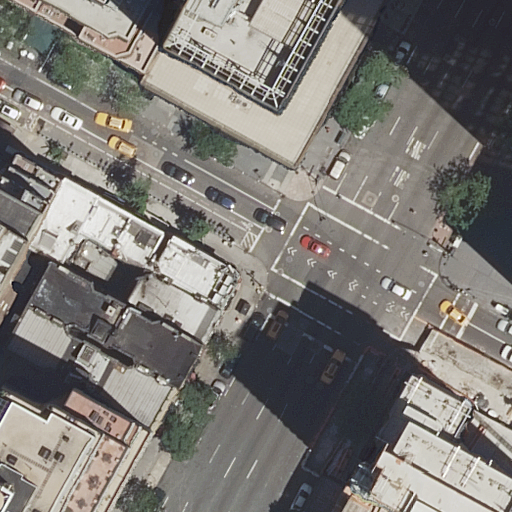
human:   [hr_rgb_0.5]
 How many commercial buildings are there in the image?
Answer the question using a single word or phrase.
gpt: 0

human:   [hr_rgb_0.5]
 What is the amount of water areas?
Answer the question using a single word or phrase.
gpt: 0

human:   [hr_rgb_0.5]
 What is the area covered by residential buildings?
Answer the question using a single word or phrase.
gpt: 5163m2

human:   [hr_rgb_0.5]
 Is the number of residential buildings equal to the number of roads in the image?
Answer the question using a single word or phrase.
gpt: no

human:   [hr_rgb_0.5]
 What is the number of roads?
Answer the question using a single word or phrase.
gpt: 3

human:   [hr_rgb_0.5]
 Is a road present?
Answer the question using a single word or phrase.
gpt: yes

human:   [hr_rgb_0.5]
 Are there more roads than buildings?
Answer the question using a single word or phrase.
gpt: no

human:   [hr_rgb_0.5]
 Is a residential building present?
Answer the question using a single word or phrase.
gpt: yes

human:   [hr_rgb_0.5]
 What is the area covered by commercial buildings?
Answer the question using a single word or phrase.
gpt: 0m2

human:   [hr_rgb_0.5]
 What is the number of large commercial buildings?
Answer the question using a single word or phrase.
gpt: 0

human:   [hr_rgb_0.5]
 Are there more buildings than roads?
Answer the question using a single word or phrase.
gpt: yes

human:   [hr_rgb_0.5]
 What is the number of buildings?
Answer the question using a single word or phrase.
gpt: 12

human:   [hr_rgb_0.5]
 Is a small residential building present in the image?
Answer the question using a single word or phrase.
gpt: yes

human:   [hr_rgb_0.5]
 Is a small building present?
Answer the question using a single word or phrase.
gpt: yes

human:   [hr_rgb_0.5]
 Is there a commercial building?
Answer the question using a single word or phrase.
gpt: no

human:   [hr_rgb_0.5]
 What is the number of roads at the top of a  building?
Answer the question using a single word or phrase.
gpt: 2

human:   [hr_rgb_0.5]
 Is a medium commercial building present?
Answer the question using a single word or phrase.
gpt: no

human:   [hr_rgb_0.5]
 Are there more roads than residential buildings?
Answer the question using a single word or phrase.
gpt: no

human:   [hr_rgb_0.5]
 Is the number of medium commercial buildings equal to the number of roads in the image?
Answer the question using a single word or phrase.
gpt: no

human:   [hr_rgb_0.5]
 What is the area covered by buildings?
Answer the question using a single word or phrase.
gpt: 5163m2

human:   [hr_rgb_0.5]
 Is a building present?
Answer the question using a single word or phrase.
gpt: yes

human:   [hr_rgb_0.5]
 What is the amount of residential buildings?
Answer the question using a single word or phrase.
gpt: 12

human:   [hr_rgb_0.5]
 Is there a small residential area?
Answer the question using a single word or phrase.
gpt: no

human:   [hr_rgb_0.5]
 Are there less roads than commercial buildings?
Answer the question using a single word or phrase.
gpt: no

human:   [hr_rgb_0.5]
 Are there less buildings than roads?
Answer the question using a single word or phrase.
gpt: no

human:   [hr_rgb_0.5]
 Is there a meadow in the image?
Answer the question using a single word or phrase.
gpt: no

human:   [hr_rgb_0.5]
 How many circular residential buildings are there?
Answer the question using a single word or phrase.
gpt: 0

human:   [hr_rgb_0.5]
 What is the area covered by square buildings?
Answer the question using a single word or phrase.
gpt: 0m2

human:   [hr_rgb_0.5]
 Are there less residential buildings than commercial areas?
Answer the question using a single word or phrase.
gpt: no

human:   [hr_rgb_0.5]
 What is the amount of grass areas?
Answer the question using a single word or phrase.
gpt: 0

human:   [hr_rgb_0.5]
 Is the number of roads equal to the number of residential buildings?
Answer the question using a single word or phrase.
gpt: no

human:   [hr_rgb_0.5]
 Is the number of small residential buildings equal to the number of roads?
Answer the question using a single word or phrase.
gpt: no

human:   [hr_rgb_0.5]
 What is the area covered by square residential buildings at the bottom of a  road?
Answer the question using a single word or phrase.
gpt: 0m2

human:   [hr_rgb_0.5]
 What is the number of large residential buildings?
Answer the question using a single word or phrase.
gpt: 4

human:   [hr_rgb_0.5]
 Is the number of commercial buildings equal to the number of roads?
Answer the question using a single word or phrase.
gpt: no

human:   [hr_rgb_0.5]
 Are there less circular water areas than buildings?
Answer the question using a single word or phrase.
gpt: yes

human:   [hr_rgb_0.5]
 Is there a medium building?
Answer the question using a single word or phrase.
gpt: yes

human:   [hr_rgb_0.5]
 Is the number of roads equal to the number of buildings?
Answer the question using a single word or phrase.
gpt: no

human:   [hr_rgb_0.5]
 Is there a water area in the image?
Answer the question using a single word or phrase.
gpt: no

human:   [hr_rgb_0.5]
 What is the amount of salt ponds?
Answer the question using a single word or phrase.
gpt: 0

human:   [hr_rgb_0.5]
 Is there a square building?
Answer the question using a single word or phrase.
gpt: no

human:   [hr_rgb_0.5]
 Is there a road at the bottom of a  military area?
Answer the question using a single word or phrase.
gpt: no

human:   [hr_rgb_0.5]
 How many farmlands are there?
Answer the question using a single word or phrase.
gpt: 0

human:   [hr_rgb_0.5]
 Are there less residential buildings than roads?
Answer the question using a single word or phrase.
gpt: no

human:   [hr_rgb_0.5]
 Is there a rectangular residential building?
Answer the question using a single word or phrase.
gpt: yes

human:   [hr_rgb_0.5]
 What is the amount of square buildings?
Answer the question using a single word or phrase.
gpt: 0

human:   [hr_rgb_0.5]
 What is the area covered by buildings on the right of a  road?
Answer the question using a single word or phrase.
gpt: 638m2

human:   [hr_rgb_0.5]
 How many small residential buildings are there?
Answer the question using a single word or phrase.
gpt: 1

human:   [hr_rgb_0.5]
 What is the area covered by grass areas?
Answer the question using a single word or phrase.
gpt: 0m2

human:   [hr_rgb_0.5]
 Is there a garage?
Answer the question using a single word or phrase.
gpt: no

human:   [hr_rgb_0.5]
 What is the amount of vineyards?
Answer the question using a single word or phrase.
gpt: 0

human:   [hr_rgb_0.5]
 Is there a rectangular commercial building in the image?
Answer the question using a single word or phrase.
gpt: no

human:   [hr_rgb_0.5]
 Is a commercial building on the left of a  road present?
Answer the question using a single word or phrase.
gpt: no

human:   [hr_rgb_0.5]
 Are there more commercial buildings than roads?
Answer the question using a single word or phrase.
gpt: no

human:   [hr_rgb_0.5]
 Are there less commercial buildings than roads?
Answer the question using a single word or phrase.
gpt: yes

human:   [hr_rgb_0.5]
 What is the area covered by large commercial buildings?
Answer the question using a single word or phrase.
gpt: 0m2

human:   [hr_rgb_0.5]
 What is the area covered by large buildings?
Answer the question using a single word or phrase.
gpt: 3653m2

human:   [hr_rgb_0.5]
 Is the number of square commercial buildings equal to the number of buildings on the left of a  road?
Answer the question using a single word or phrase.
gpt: no

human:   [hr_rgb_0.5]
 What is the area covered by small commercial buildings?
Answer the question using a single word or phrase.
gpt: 0m2

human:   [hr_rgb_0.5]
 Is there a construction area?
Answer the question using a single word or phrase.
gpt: no

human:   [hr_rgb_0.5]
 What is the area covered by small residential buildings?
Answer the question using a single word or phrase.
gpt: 33m2

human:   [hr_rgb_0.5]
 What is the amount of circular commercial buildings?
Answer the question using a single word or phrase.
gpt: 0

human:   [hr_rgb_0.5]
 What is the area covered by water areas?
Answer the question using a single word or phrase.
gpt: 0m2

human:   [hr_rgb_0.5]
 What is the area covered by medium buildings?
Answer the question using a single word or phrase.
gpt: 1475m2